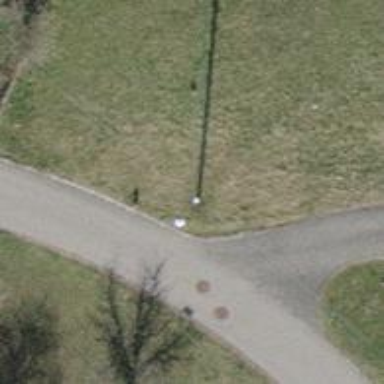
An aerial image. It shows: Power pole.